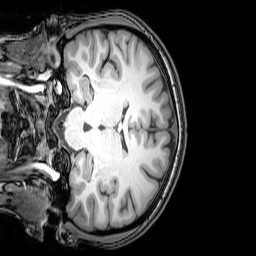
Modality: T1w
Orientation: coronal
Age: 24
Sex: female
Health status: healthy
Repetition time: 0.081 s
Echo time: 0.037 s